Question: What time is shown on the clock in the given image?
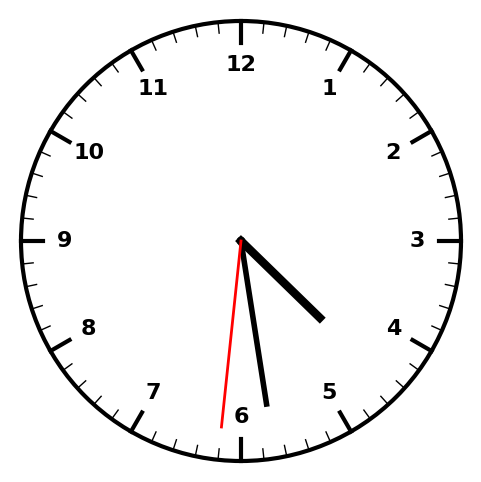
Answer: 04:28:31